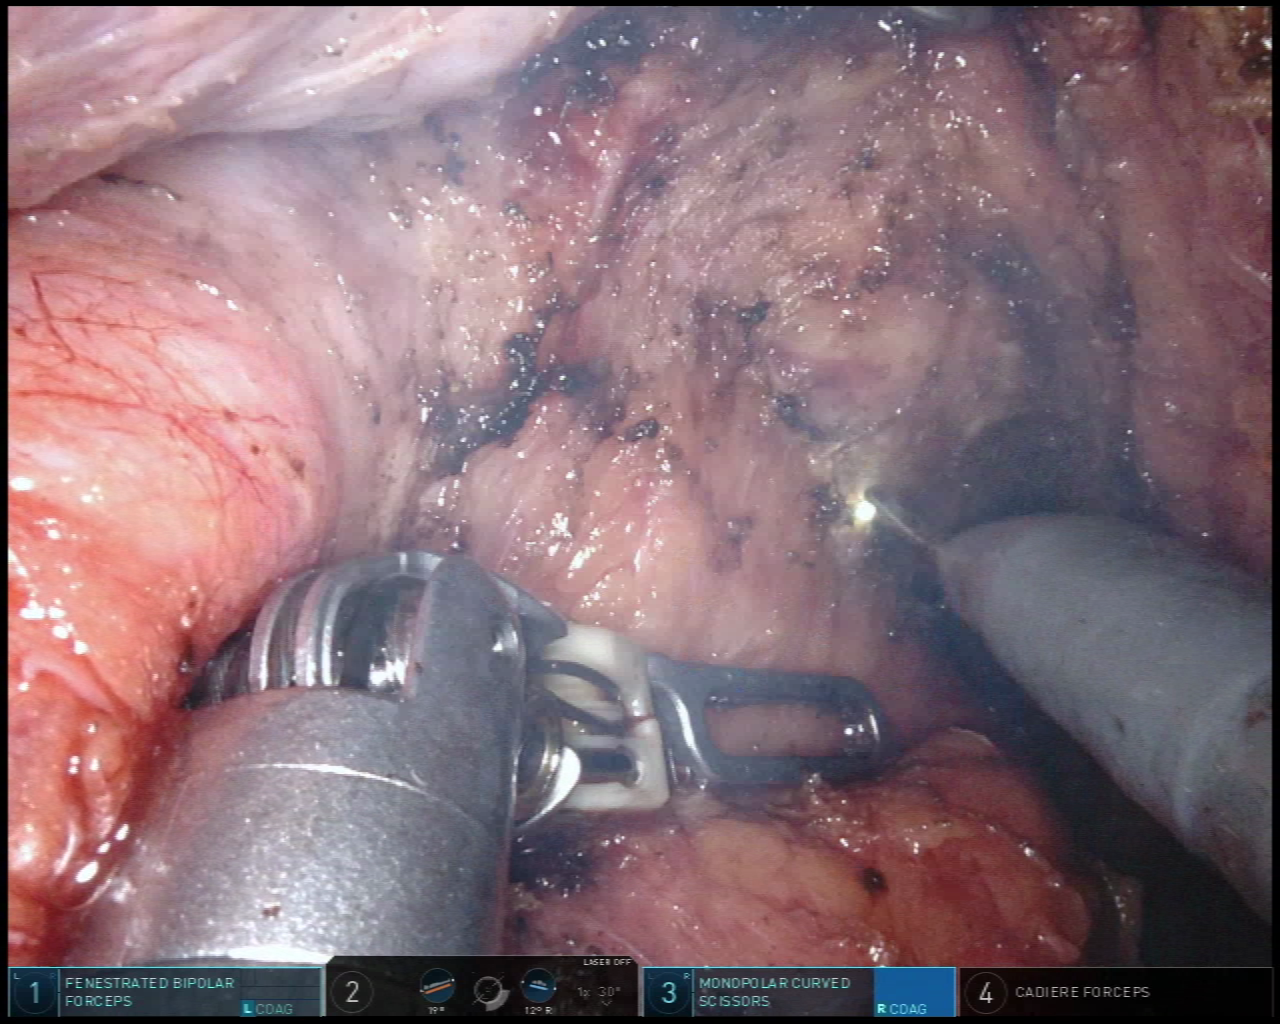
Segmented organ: vesicular_glands
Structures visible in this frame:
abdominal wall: no
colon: no
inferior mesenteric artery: no
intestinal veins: no
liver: no
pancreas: no
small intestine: no
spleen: no
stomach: no
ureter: no
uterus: no
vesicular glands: yes